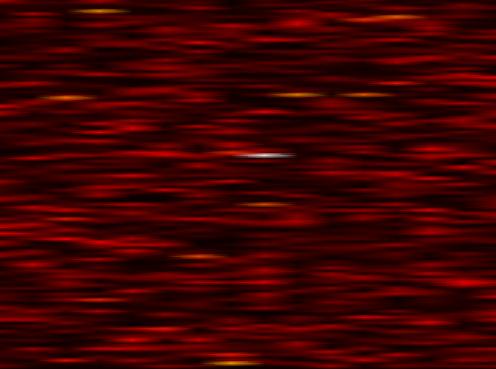
Label: OFDM